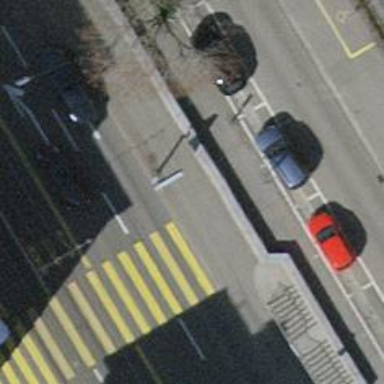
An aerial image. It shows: Kerb barrier.